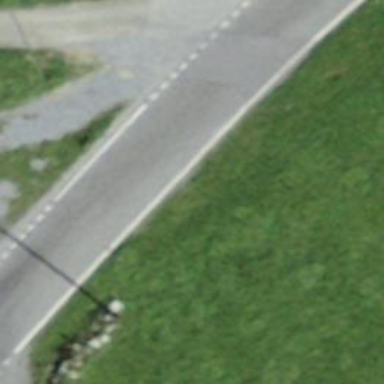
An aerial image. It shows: Paved tertiary road.